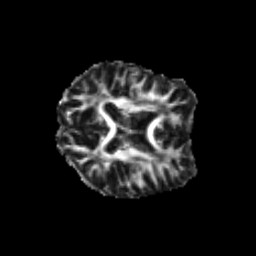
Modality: FA
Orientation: axial
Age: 26
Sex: female
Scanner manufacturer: siemens
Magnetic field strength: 3 T
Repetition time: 3.5 s
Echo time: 0.104 s